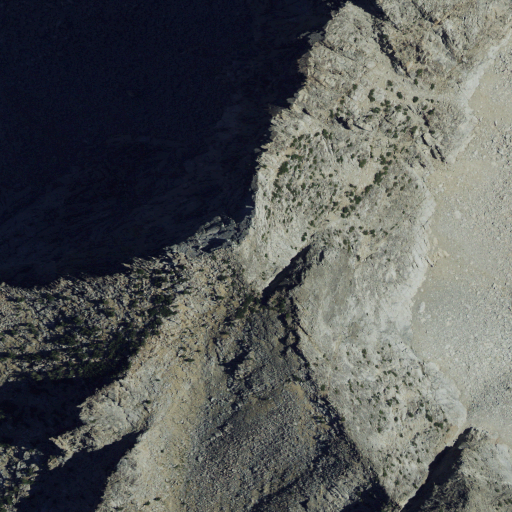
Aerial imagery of mountain in California named Window Peak containing barren land, shrub, grassland, and snow